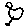
Label: bird